Question: This time I come with a big challenge (at least, for me) I want to create a script that allows you to reorder a vertical list of DIV elements (containing other child elements, that should be re-ordered with them).
I cannot use any framework, it must be pure JavaScript. I also cannot use ondrag, ondragover, etc. (not compatible with Opera, as I heard). It must be compatible with all major browsers.
So, what I can use is: , (and other mouse events like these). I also can detect and of other elements (like the size and position of each DIV). I need a scheme of how would this be done the best way. What do you advice me? Thanks!

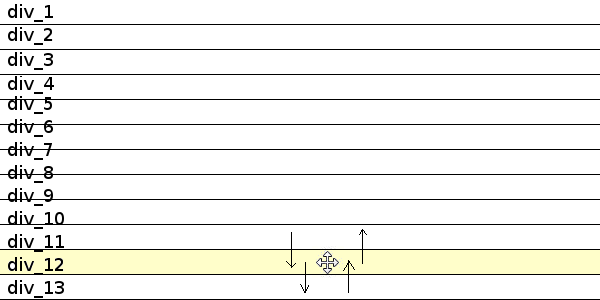
Answer: if you wanna simple onclick solution, then i'd made a simple code...
FYI... <URL>
or you want to drag and drom with mouse, then below is the useful link...
<URL>